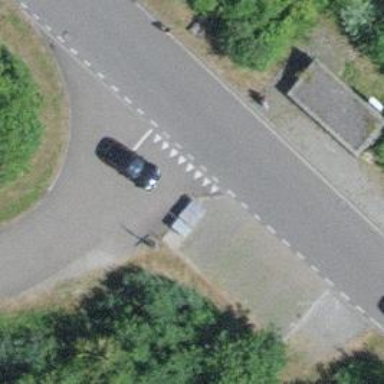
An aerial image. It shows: Road with "give way" sign.